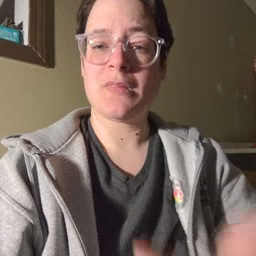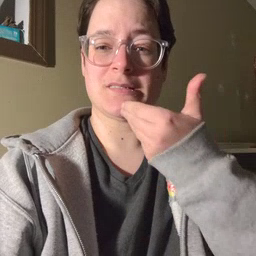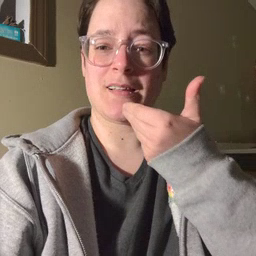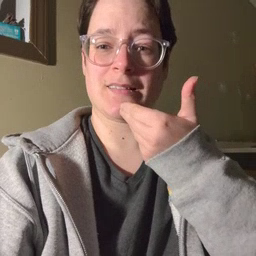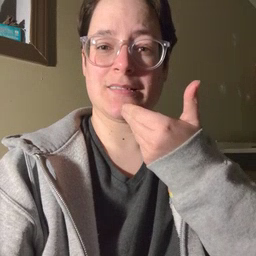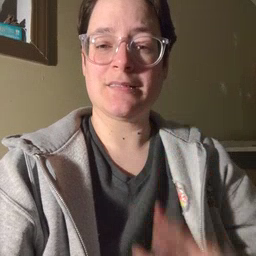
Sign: pizza